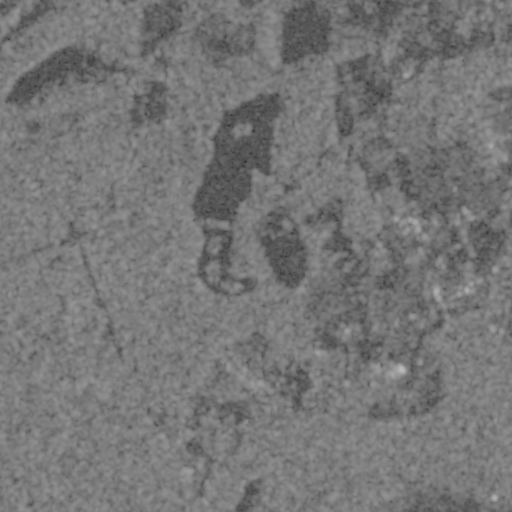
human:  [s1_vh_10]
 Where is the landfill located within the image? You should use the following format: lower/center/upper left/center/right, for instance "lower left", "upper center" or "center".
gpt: The landfill is located in the upper center of the image.
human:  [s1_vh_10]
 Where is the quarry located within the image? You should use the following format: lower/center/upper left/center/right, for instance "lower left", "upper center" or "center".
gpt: The quarry is located in the upper right of the image.
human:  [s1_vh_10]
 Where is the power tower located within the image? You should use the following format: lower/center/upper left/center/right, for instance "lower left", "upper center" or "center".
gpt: There is no power tower in the image.

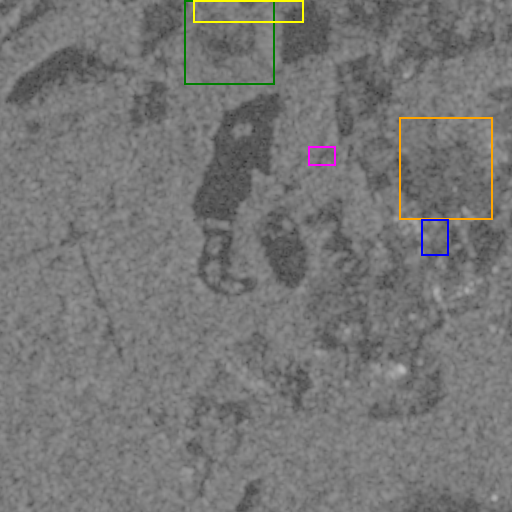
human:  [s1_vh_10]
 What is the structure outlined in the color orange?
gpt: The structure outlined in orange is a crop field.
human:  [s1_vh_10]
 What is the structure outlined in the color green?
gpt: The structure outlined in green is a landfill.
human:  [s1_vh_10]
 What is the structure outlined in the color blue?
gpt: The structure outlined in blue is a park.
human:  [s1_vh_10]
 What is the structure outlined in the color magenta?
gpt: The structure outlined in magenta is a parking lot.
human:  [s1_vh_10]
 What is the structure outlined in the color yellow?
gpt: The structure outlined in yellow is a quarry.
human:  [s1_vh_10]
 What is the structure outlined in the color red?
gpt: There is no red outline.